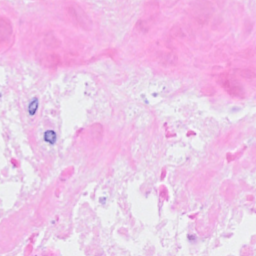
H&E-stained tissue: Breast